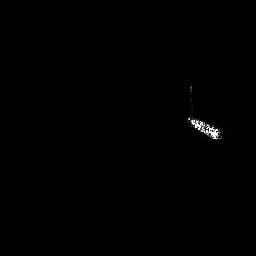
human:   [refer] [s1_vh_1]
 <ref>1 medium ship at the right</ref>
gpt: <box>[[71, 43, 87, 54, 0]]</box>